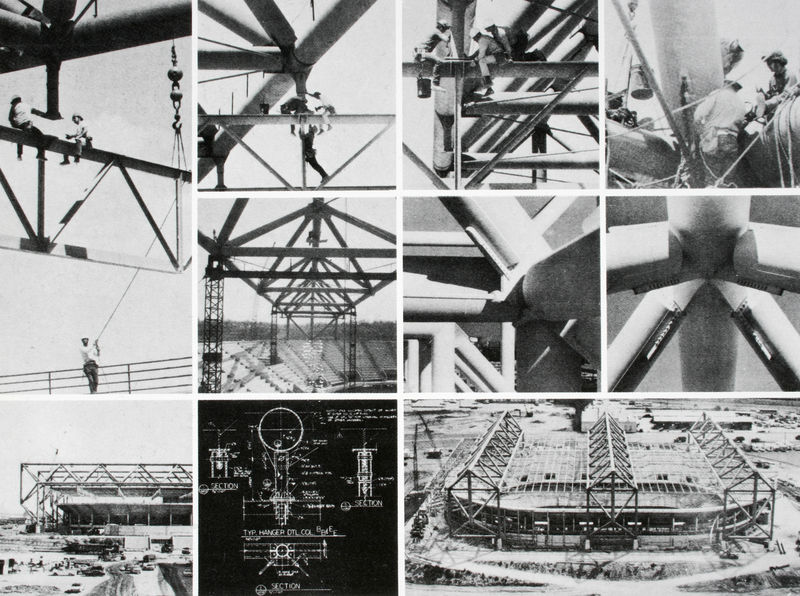
Titel: Konstruktionsdetails
Künstler: Helmut Jahn
Standort: Kansas City (Missouri)
Institution: R. Crosby Kemper Memorial Arena
Schlagwörter: menschen, grau, schwarz, weiss, architektur, knoten, mensch, bilder, fotos, halle, foto, gerüst, stangen, kran, schwarzweiß, quadrate, stäbe, konstruktion, fachwerk, plan, graustufen, stahl, träger, bau, fotof, bauwerk, aufbau, baustelle, verbindungen, dokumentation, stahlbau, bildfolge, änner, bilderserie, wachsmann, ueichnung, verbindungsdetails